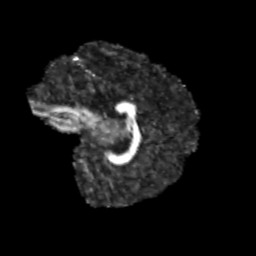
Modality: FA
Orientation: sagittal
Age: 13
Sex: male
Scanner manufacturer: siemens
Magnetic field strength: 3 T
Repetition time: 3.8 s
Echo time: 0.07 s